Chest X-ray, PA view. Patient: 28 years old, sex F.
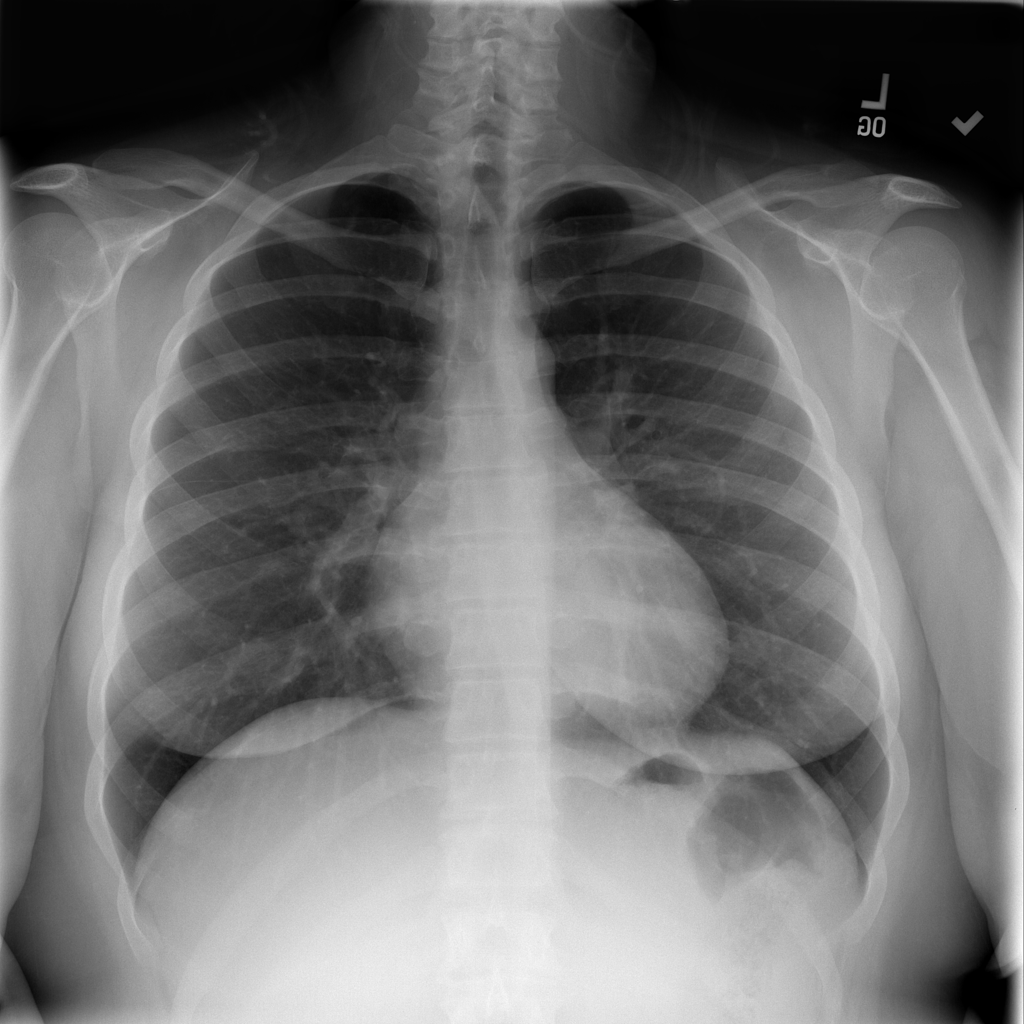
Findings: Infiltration